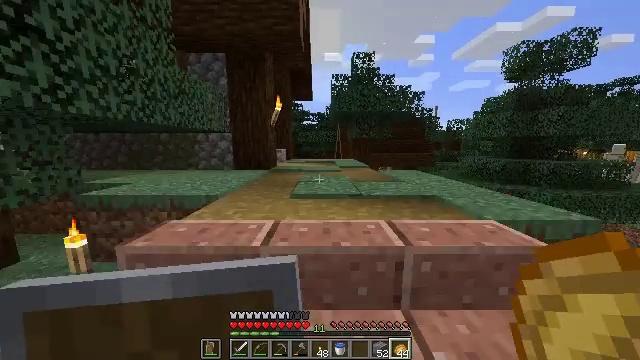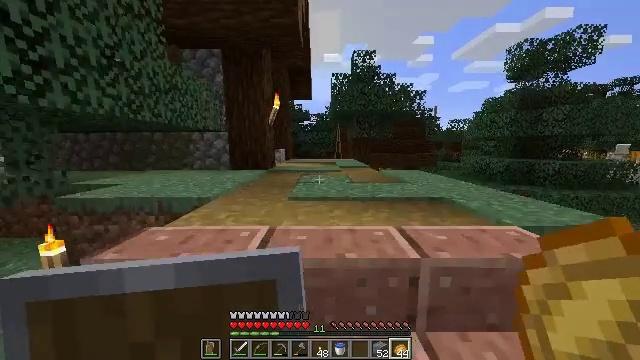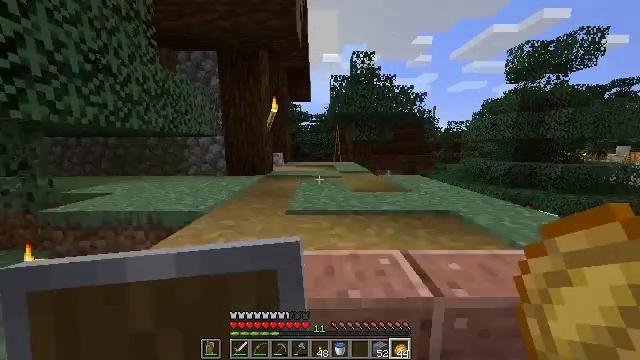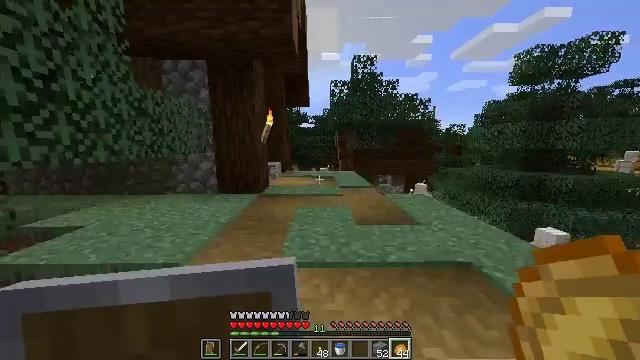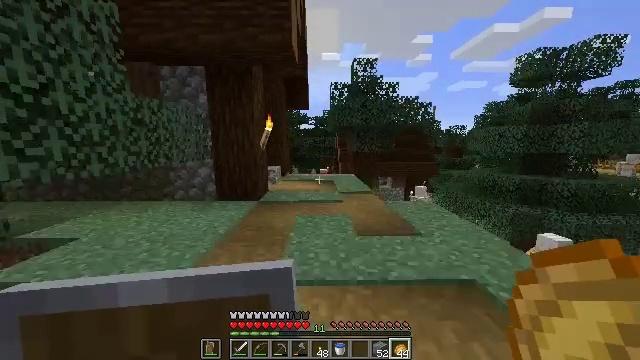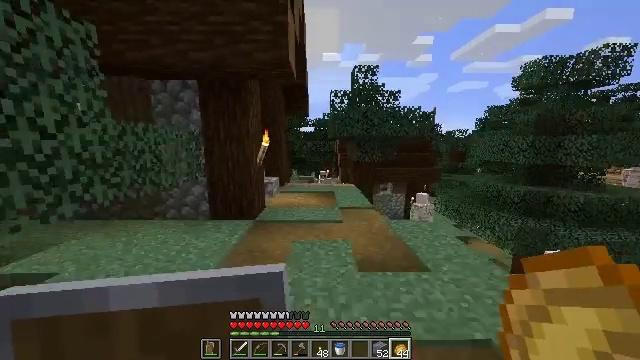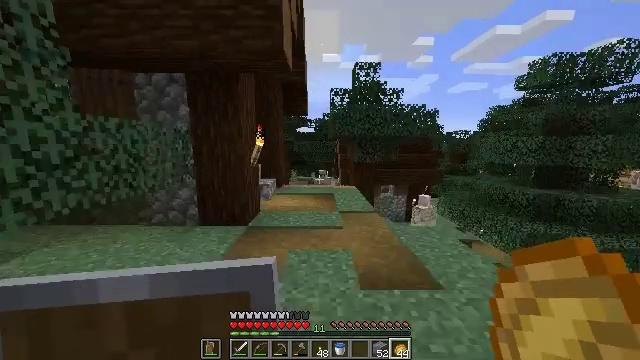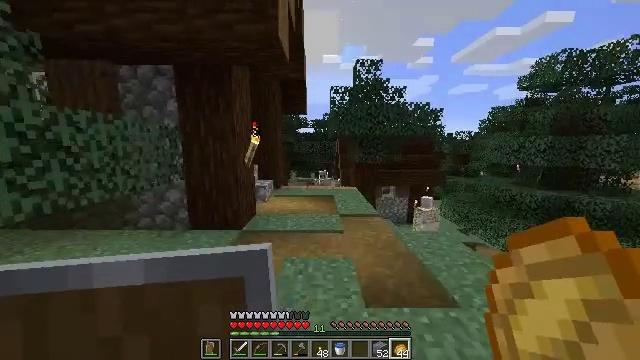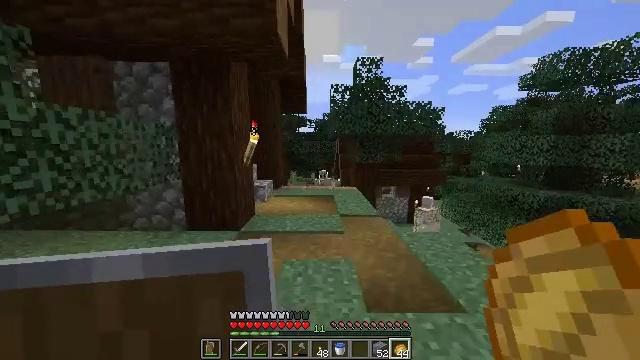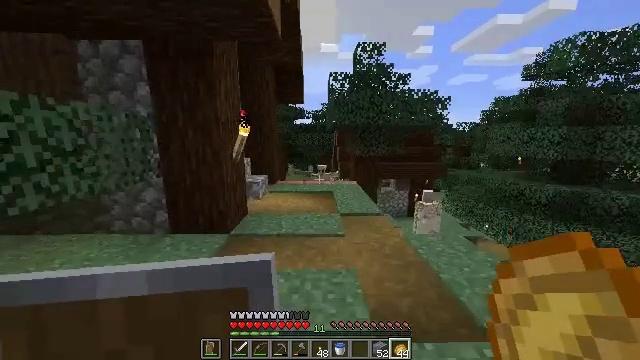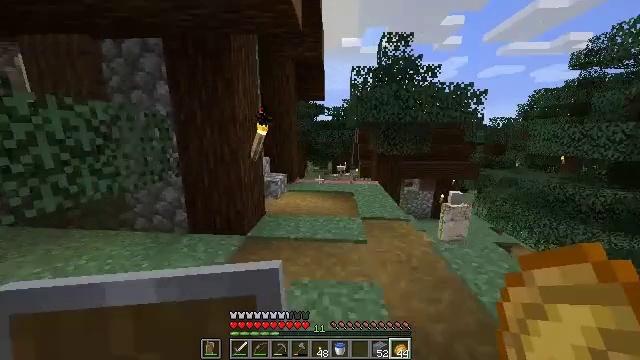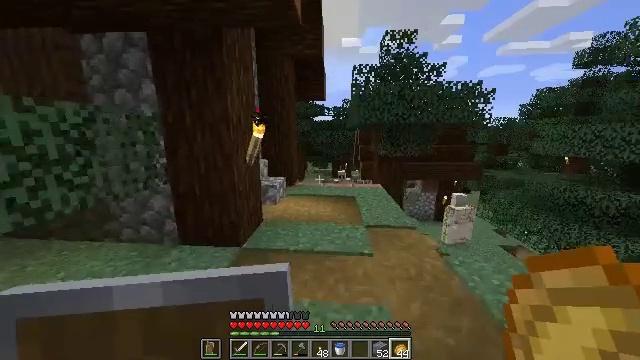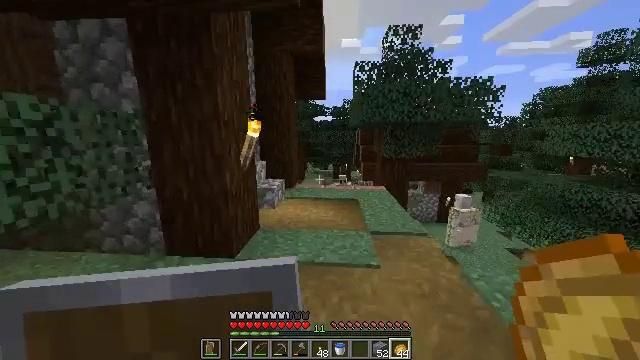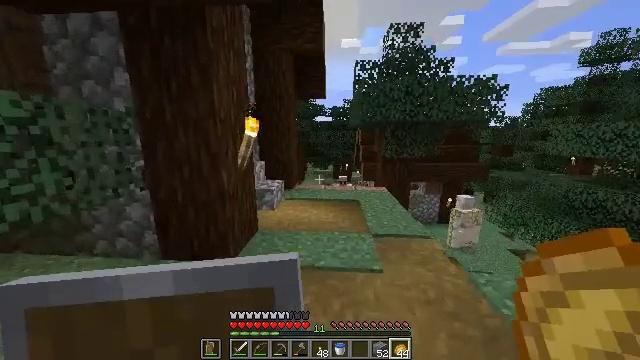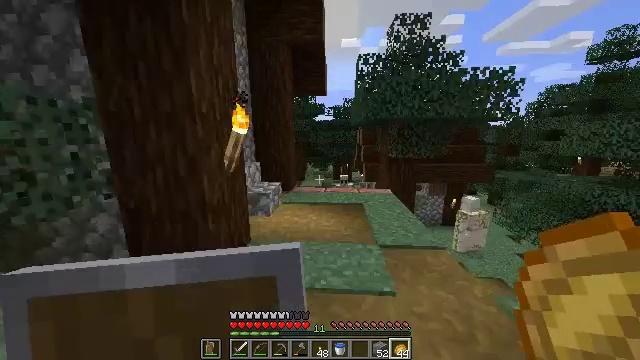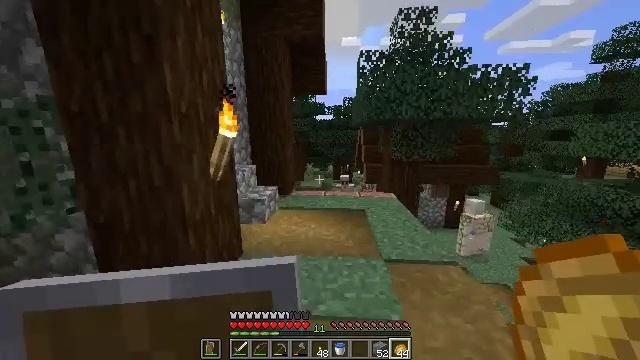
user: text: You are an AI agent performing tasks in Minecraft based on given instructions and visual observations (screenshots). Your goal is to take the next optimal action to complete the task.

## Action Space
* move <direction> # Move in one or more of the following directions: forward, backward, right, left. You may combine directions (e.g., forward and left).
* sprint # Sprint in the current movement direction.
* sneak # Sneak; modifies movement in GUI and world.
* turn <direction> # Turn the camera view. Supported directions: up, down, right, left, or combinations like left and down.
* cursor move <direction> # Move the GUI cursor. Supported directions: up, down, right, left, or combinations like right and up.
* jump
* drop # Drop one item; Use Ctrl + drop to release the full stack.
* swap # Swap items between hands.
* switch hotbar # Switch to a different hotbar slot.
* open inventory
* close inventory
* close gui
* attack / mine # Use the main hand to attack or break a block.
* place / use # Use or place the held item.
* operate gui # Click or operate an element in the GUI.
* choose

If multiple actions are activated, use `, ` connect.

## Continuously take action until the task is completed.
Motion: motion action
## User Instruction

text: Reclaim the chest into your inventory.
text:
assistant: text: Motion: move forward
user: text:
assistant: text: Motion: move forward
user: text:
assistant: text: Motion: move forward
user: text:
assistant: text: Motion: move forward
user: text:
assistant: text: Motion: move forward
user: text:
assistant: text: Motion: move forward
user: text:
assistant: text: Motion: move forward
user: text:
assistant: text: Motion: move forward
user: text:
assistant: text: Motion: move forward, turn down
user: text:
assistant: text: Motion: move forward, turn left
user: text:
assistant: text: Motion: move forward
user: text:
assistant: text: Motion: move forward
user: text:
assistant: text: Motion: move forward
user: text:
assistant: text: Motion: move forward
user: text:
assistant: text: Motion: move forward, sprint
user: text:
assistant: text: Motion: move forward, sprint
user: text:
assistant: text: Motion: move forward
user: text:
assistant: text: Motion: move forward
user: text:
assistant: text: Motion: move forward
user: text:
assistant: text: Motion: move forward, turn left
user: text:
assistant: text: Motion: move forward, turn left
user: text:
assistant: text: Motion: move forward
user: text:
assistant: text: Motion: move forward
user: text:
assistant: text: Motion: move forward
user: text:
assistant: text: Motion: move forward
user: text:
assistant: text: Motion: move forward
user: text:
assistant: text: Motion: move forward
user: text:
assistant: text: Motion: move forward
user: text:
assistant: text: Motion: move forward
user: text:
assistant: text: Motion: move forward